Current action and preconditions to check: trajectory_clear

Your task: For each precondition in the list above, predict whether it will hold at this action.

Consider the current scene as observed from the mobile robot's camera, and analyze the predicted future states of all dynamic agents (e.g., people, animals, vehicles, or any moving entities) within the NEXT SECOND.

IMPORTANT: Only answer "very likely" if you are absolutely certain—based on strong, clear evidence—that a dynamic agent will violate the precondition in the predicted future state. Do NOT answer "very likely" for unlikely, ambiguous, or low-probability risks.

Ask yourself for each precondition: Is there a high probability, with clear and convincing evidence, that the predicted future states of any dynamic agent will interfere with the predicted future state of the currently executing action within the NEXT SECOND, causing that precondition to fail?

Assess the risk level based on these predictions. Use "likely" or "very likely" if motions create a clear risk of interference.

Use "neutral" or "improbable" if agents are nearby but their predicted paths are clearly diverging or non-conflicting.

Failure Risk Categories: "very improbable", "improbable", "neutral", "likely", "very likely"

Answer Format: Output ONLY the probability_of_failure value from these categories: "very improbable", "improbable", "neutral", "likely", "very likely"

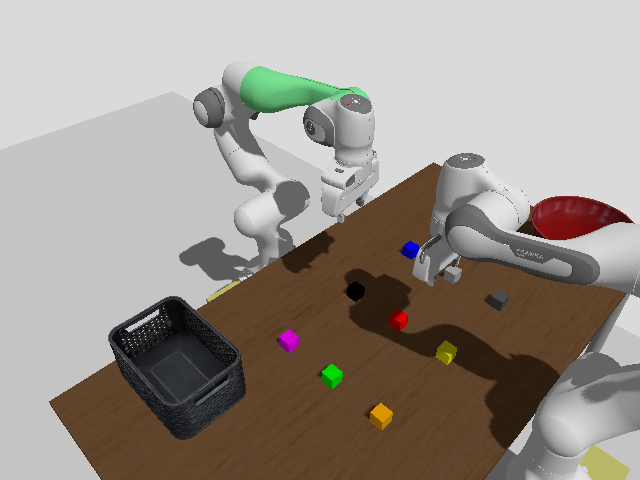

Answer: neutral